Brain MRI, t2w sequence, axial 2D slice.
Patient: age 27, sex F, weight 95 kg, height 1.95 m
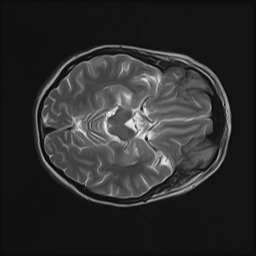